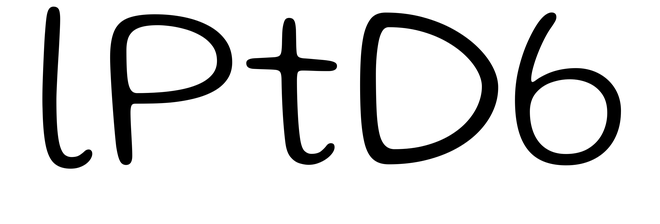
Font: Gluten_ExtraLight